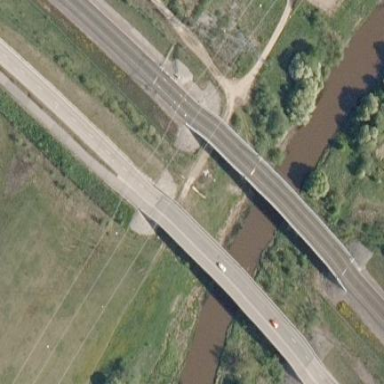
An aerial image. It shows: Bridge with beam structure.